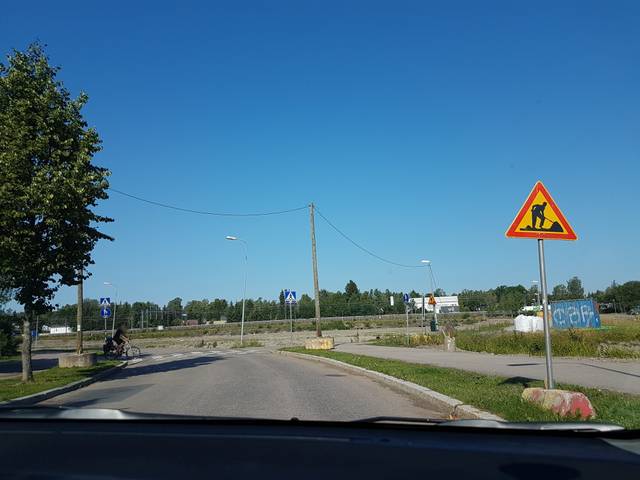
Region: Finland
Coordinates: 60.265, 25.035